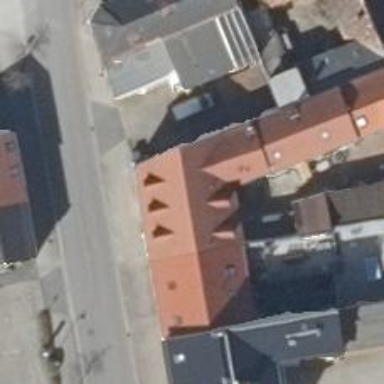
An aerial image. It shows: Furniture shop.